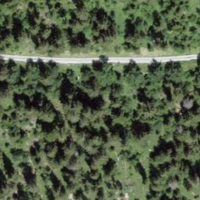
EUNIS habitat code: 45
Species observed at this site:
Saponaria ocymoides